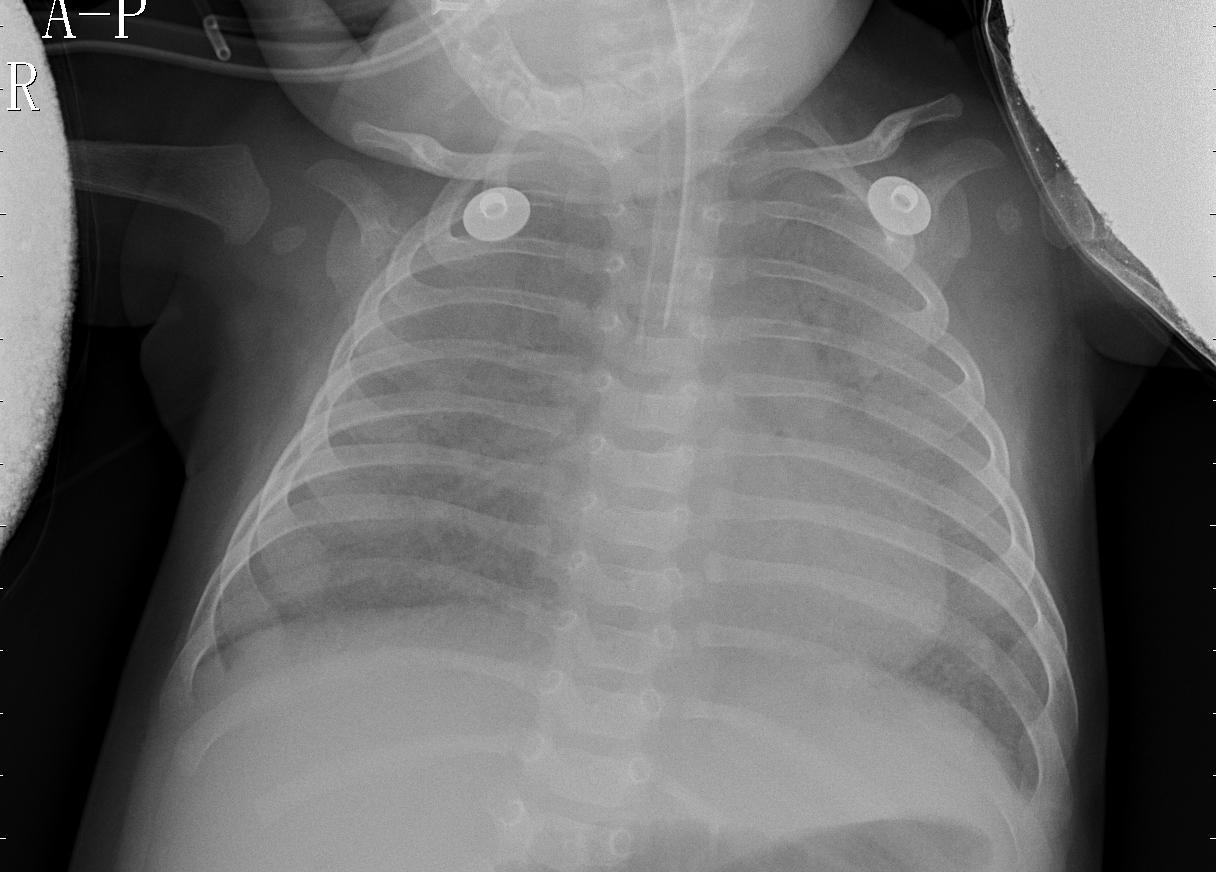
Diagnosis: PNEUMONIA